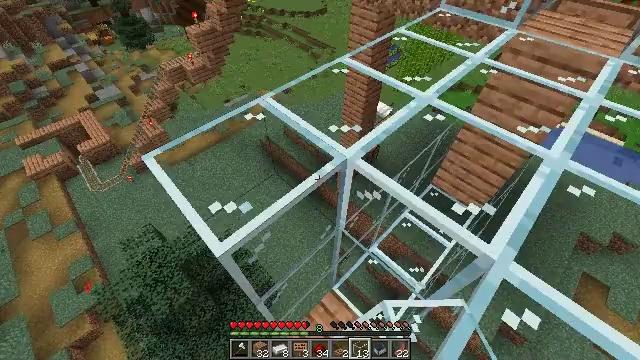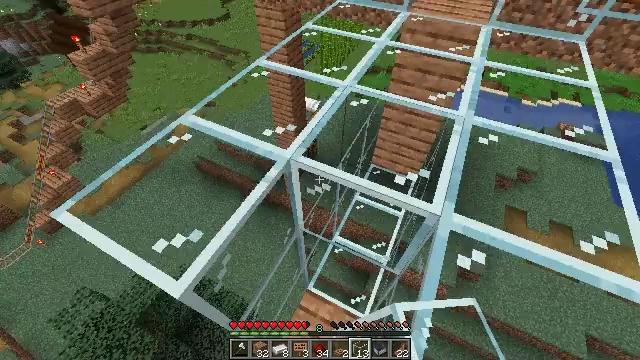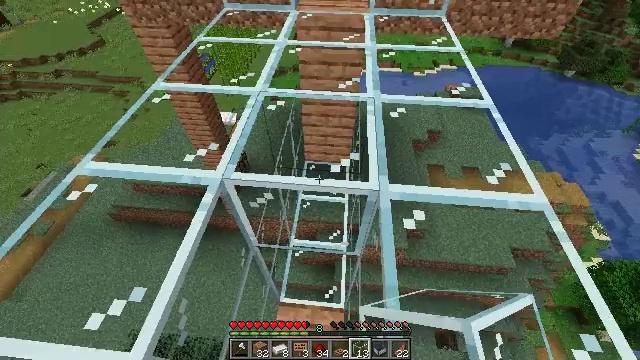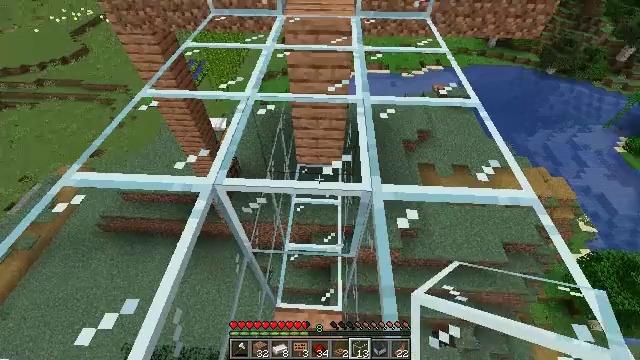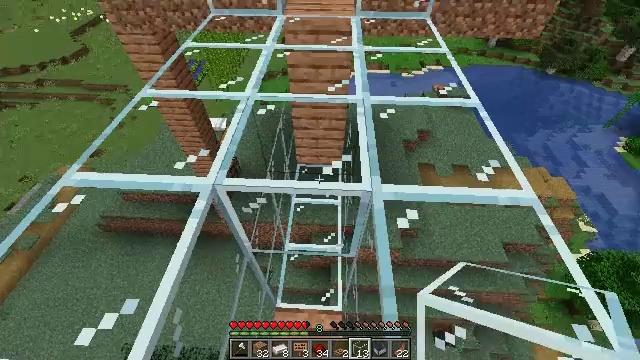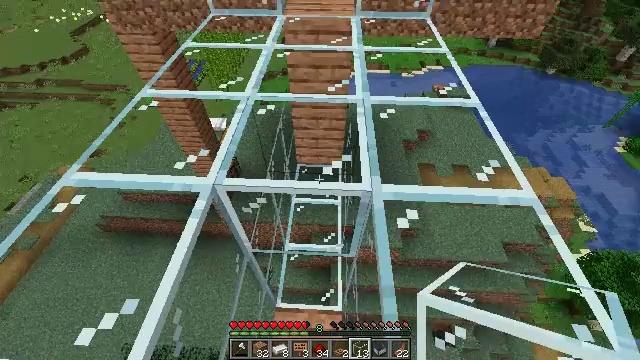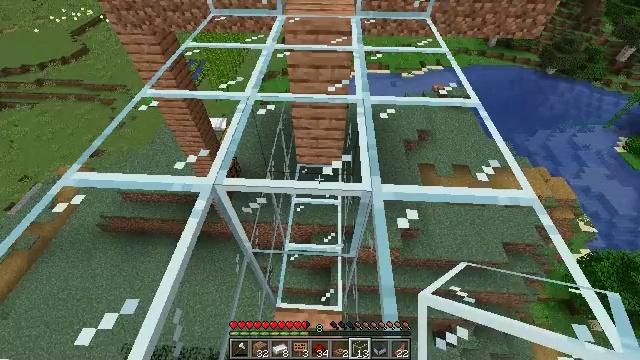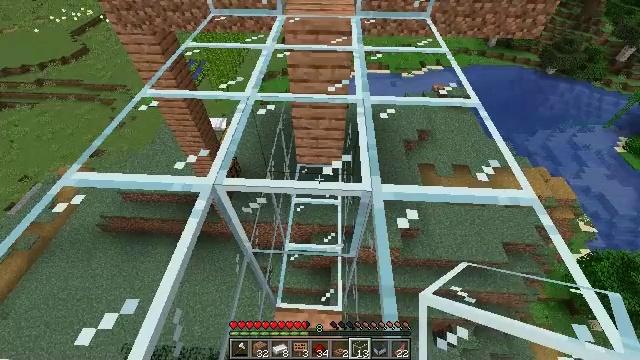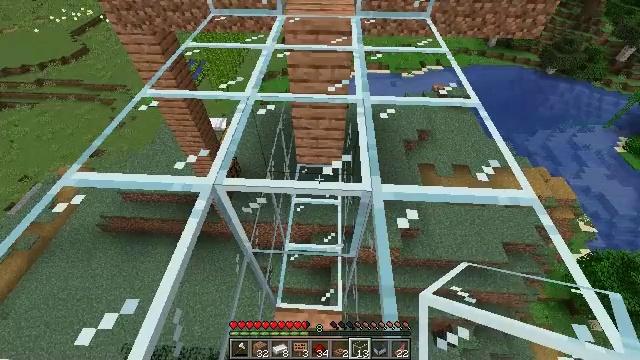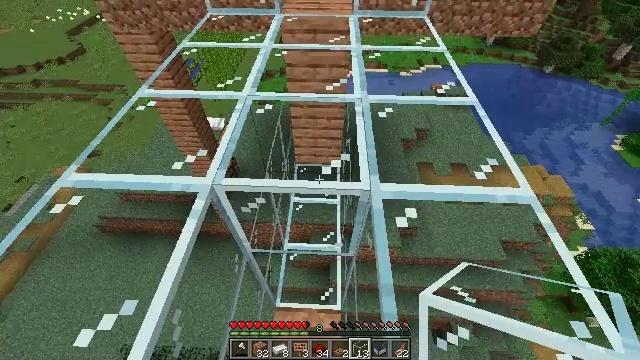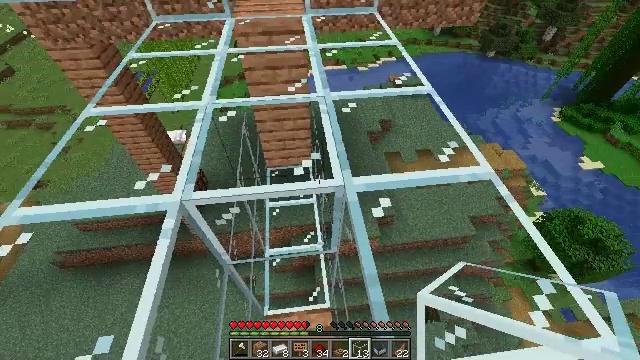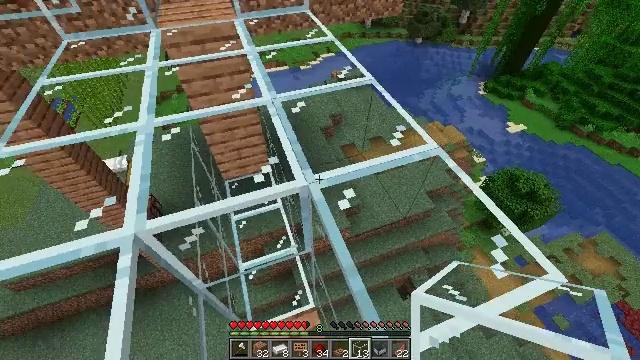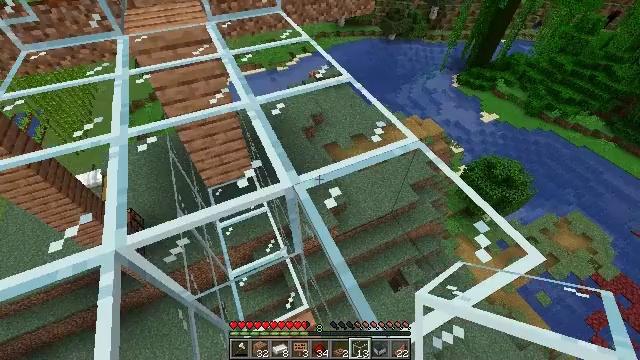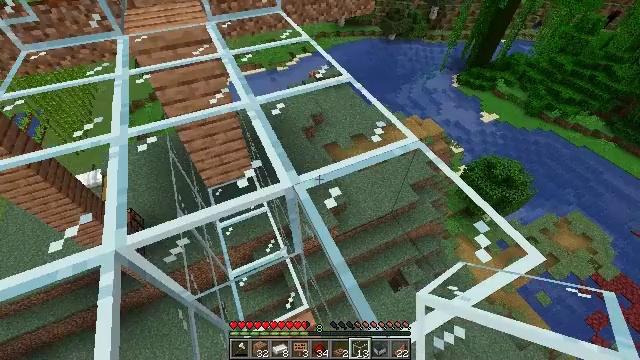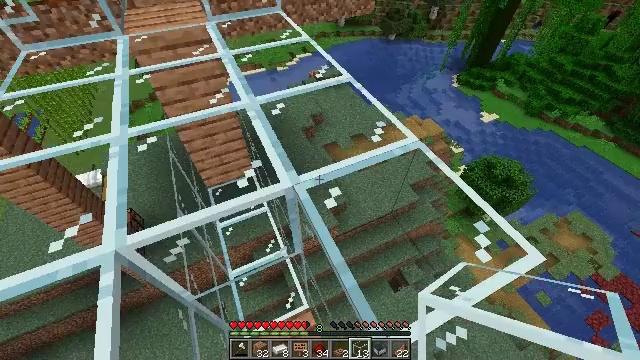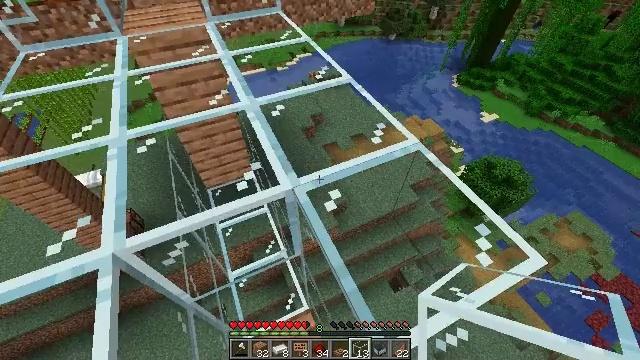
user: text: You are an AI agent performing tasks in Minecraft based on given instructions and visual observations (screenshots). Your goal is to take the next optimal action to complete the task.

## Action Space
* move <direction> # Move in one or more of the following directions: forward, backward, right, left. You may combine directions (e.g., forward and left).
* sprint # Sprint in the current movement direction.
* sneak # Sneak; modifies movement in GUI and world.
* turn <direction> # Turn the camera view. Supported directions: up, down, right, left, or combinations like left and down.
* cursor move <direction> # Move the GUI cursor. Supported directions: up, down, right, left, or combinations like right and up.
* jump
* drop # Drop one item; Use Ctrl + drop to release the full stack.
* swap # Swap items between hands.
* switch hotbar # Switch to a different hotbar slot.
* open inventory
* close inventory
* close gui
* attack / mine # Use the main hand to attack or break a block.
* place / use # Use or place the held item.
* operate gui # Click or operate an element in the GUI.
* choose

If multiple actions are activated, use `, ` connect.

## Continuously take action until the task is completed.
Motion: motion action
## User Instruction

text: Break the jungle planks to recycle them.
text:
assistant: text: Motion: sneak, turn right
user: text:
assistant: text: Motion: sneak, turn right
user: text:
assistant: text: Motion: sneak, turn right
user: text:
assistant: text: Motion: sneak
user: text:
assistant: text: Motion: sneak
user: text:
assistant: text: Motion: sneak
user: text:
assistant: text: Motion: sneak
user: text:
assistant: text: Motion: sneak
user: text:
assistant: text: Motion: sneak
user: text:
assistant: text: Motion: sneak, turn right
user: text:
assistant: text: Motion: sneak, turn right
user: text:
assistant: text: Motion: sneak, turn right
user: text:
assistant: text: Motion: sneak
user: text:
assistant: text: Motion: sneak
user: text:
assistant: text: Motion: move forward, sneak
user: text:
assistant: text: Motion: move forward, sneak
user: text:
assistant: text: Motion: move forward, sneak
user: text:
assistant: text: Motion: move forward, sneak, turn left
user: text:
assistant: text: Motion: move forward, sneak, turn left and up
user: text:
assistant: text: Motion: move forward, sneak, turn left and up
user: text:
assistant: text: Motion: move forward, sneak, turn left and up
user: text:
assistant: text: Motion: move forward, sneak, turn left and up
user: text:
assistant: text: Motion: move forward, sneak
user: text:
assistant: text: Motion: move forward, sneak
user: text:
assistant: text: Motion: move forward, sneak
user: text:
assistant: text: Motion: move forward, sneak
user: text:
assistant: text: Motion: move forward, sneak, turn left
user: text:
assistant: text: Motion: move forward, sneak, turn left
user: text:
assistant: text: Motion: move forward, sneak, turn left
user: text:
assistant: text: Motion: move forward, sneak, turn left